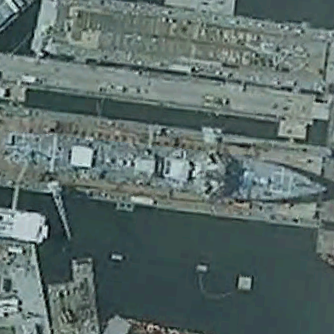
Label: cruiser